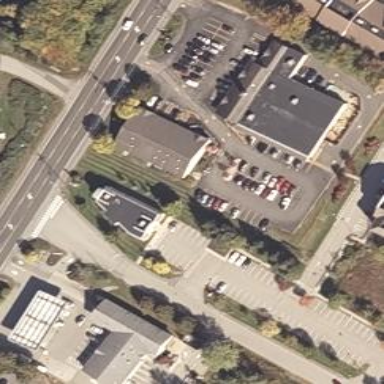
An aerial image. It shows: Government office related to transportation.